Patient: sex F, age 58
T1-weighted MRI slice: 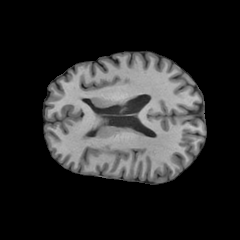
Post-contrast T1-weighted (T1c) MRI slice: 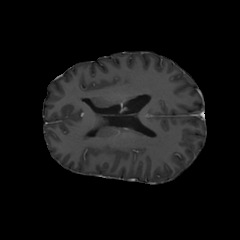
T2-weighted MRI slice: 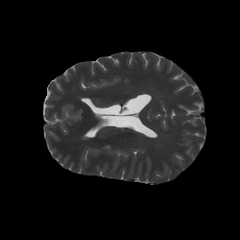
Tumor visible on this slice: yes
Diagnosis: Glioblastoma, IDH-wildtype
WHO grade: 4